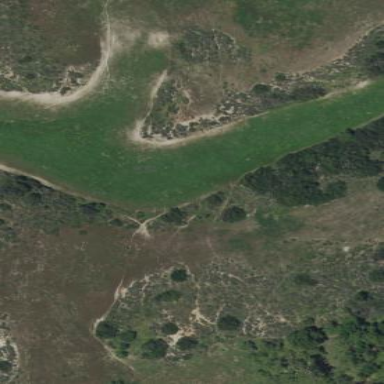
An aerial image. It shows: Scrub vegetation covering the land.